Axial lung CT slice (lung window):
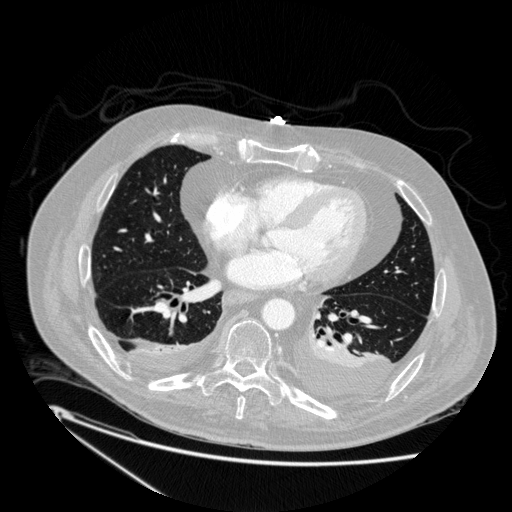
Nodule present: no